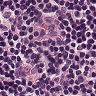
Metastatic tissue present: no